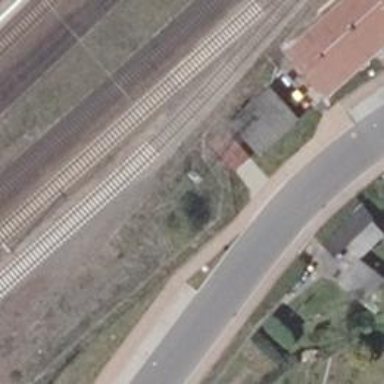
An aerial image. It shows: Railway switch.